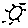
Label: sun